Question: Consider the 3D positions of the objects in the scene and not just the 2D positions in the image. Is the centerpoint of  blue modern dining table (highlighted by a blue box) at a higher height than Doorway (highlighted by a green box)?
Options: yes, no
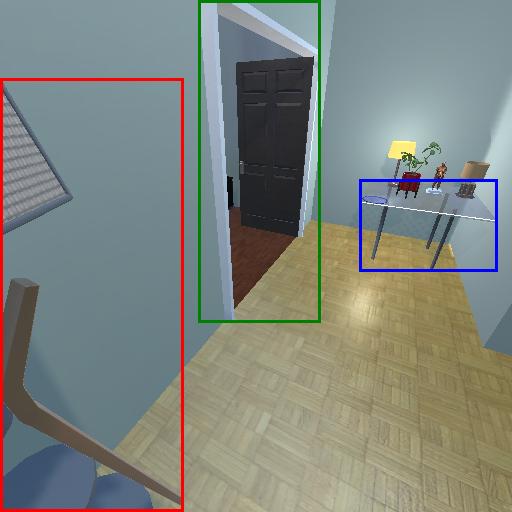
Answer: yes